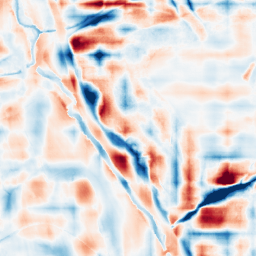
Category: wavelet
Decomposition family: wavelet_reverse_biorthogonal
Decomposition parameters: wavelet: rbio4.4
level: 5
Upsampling method: bicubic
Upsampling parameters: scale: 2
Upsampling scale: 2